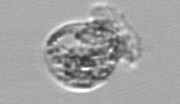
Label: Amoeba